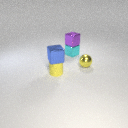
small cyan metal cube below small purple metal cube